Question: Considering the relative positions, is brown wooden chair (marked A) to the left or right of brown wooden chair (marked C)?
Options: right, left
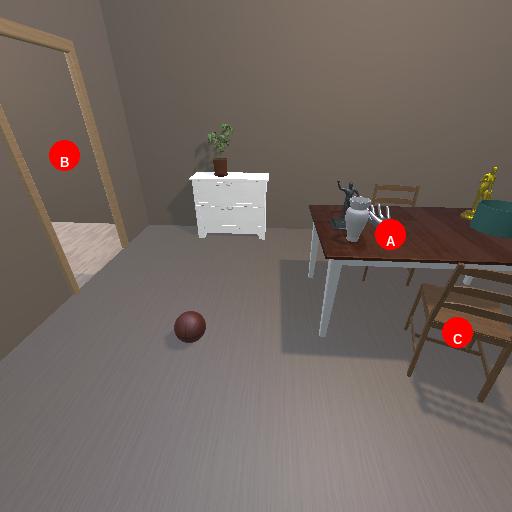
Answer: right